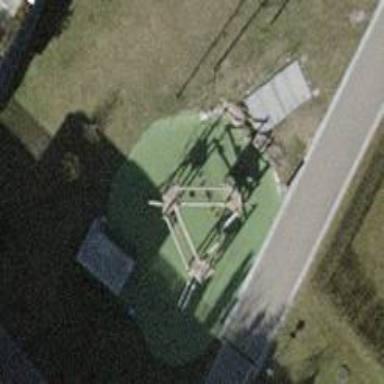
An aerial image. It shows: Playground area for leisure land.